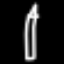
Label: pencil